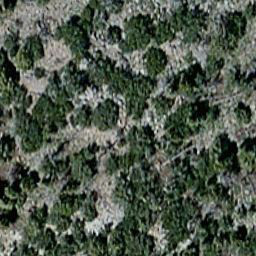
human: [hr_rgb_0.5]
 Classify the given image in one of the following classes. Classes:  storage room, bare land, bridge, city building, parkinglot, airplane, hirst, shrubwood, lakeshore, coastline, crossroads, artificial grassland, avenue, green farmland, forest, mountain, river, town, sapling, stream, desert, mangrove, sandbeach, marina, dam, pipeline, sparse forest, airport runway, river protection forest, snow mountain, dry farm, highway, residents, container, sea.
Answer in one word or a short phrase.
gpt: sparse forest